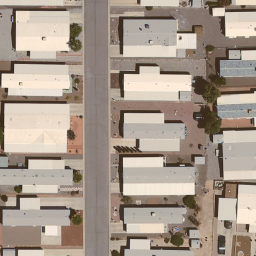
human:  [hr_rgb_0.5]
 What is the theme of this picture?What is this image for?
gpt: mobile home park